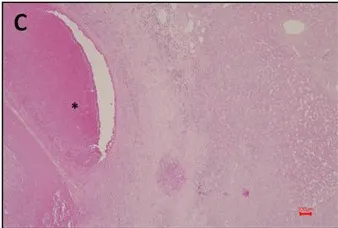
Photomicrograph of liver pathology. Liver biopsy. (C) Organizing hematoma (indicated by asterisk symbol in the photomicrograph) shown on the left side. The normal liver parenchyma shown on the right side. Hematoxylin and eosin stain; magnification, 40X.
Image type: pathology (h&e)